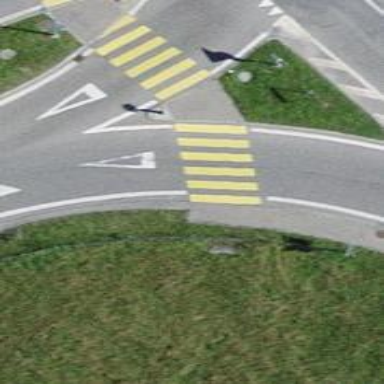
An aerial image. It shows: Zebra crossing on the road.